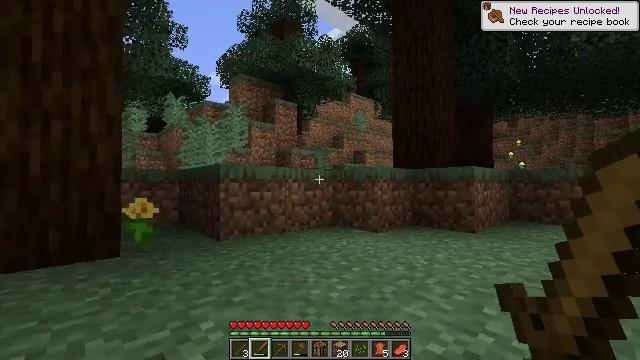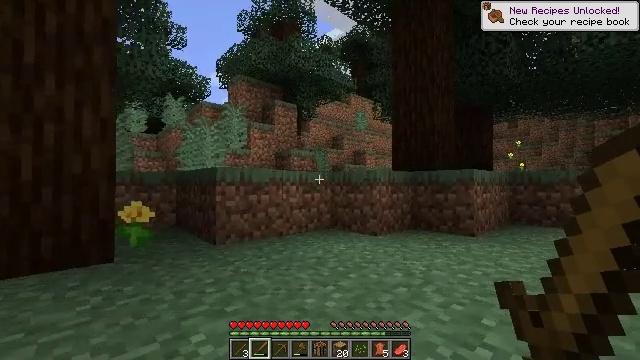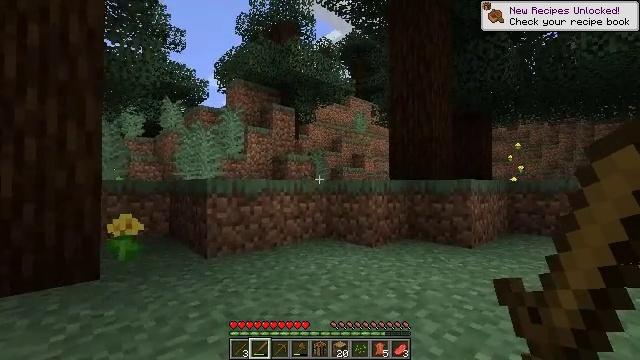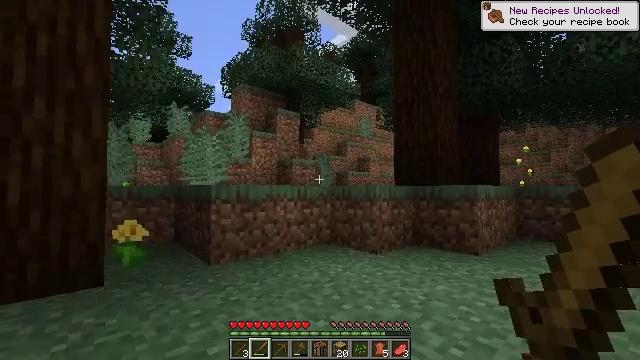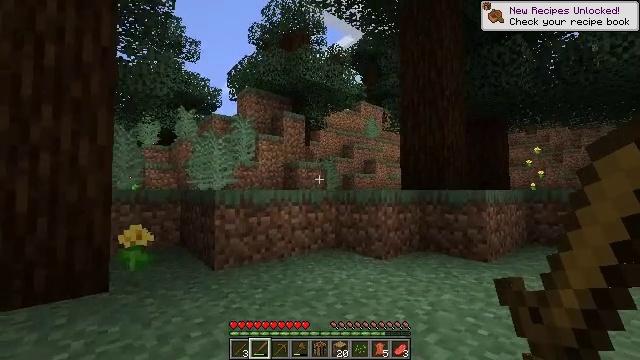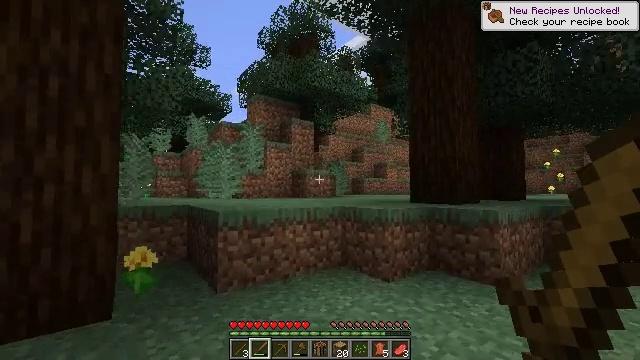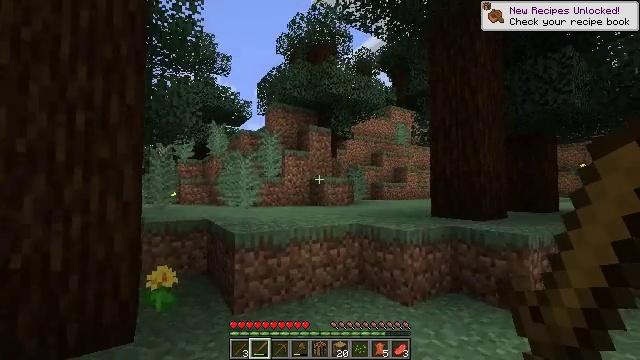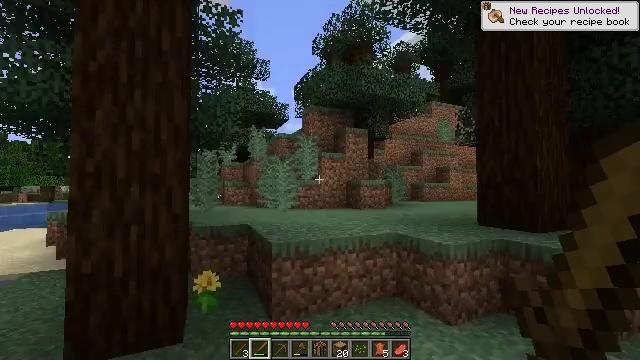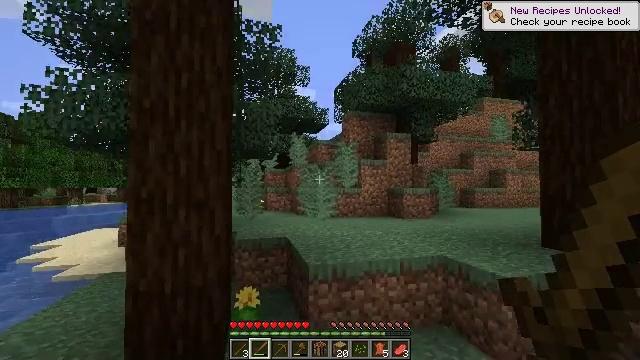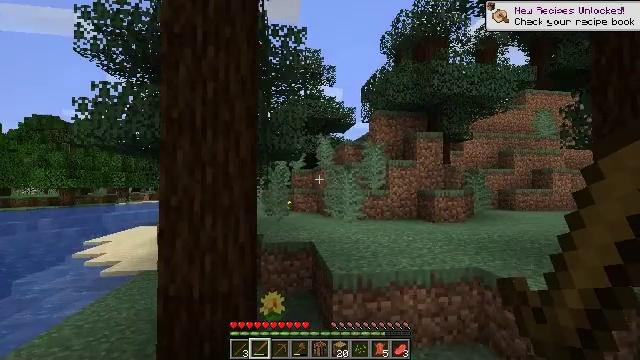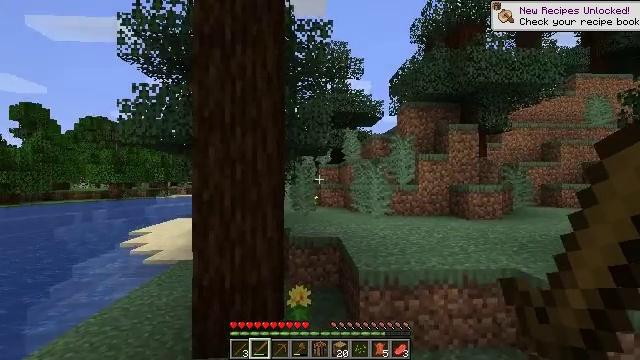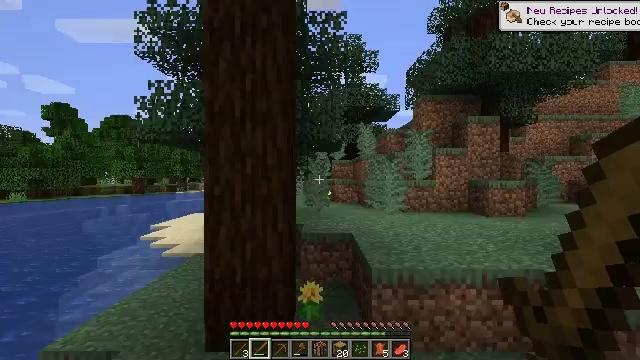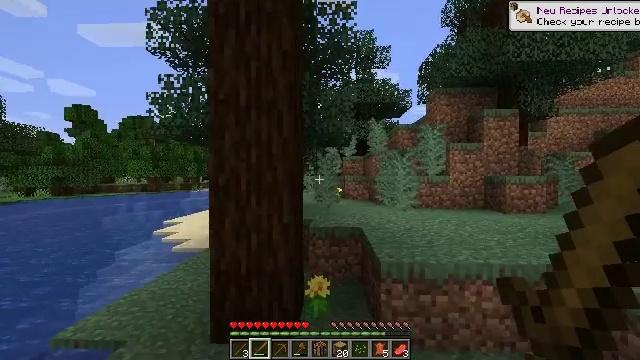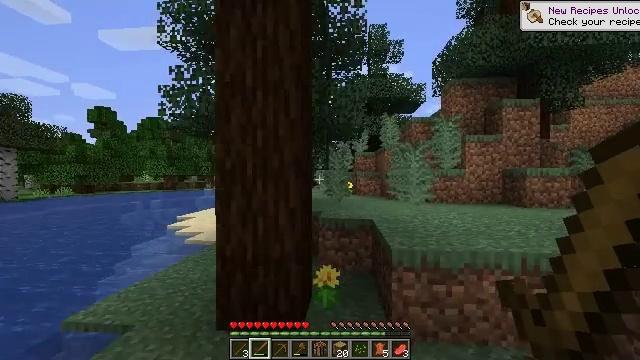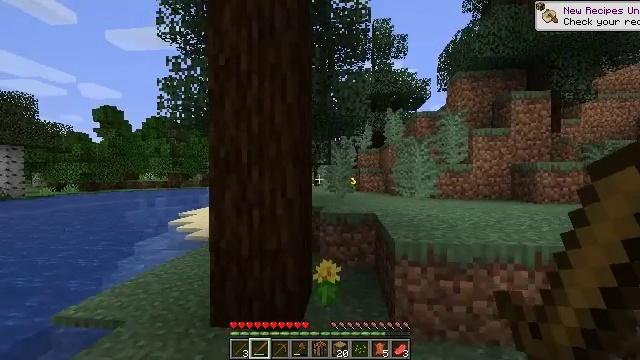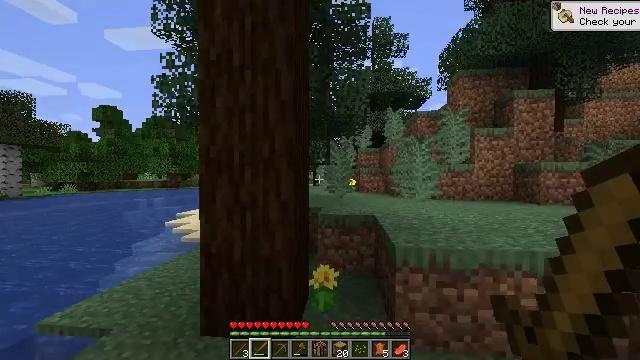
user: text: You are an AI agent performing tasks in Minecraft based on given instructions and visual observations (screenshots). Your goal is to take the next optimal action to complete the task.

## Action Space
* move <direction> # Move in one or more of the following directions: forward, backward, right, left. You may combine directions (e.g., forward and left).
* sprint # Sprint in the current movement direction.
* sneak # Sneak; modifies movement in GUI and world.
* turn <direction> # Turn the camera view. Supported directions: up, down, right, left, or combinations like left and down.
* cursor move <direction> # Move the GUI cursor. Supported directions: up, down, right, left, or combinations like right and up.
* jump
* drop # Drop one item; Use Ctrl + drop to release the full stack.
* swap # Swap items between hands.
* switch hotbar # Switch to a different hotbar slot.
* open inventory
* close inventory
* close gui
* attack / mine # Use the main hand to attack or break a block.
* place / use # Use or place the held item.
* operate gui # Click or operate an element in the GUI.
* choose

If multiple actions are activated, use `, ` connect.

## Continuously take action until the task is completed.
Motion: motion action
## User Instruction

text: Chop down the spruce log.
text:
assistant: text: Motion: move forward, jump
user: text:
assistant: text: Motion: move forward, jump
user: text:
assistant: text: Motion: move forward, turn left
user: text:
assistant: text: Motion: move forward, turn left
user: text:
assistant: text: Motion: move forward, turn left
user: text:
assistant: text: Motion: move forward, turn left
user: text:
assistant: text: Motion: move forward, turn left
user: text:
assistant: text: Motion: move forward, turn left
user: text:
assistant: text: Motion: move forward, turn left
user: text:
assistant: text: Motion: move forward, turn left and down
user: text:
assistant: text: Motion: move forward, turn left
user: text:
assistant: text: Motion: move forward, turn left
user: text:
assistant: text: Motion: move forward, turn left
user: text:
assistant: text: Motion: move forward
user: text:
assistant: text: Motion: move forward
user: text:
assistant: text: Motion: move forward
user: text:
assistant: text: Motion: move forward
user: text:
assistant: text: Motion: move forward, switch to hotbar 3
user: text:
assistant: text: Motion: switch to hotbar 3
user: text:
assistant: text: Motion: move forward, turn left, switch to hotbar 3
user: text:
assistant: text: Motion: move forward, turn left
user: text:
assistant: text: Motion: move forward, turn left
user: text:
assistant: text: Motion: move forward, turn left
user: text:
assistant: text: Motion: move forward, turn left
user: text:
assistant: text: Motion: move forward
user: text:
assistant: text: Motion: attack / mine
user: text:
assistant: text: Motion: attack / mine
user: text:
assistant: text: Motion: turn right and down, attack / mine
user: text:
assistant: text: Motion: turn right and down, attack / mine
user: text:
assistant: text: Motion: turn right and down, attack / mine